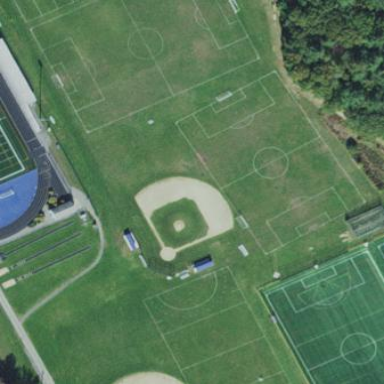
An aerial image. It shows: Baseball pitch for leisure land activities.